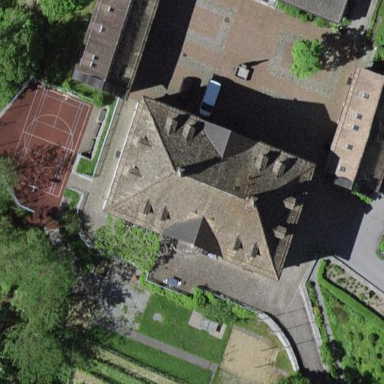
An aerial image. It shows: Historic manor building.